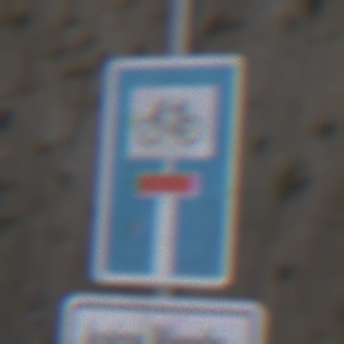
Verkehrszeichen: SackgasseRadverkehrDurchlaessig
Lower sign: HinweisGeaenderteVorfahrtVerkehrsfuehrungVerkehrsregelung3
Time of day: MorningAfternoon
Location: Outdoor (Suburban)
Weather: PartlyCloudy
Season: NotSpecified
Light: Natural